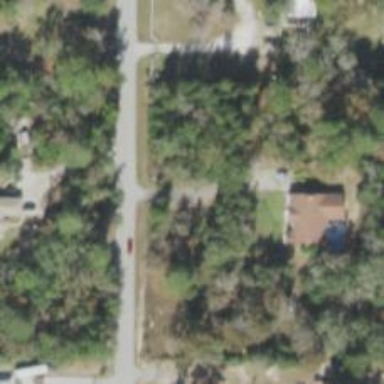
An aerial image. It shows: Driveway leading to service road.